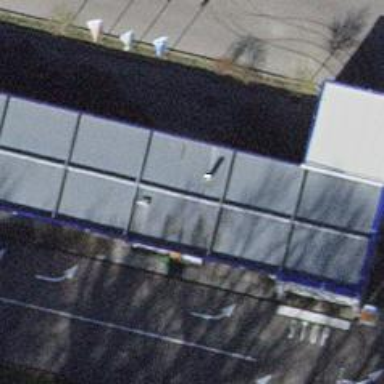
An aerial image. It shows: Car wash facility.